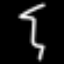
Label: squiggle